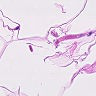
Metastatic tissue present: no